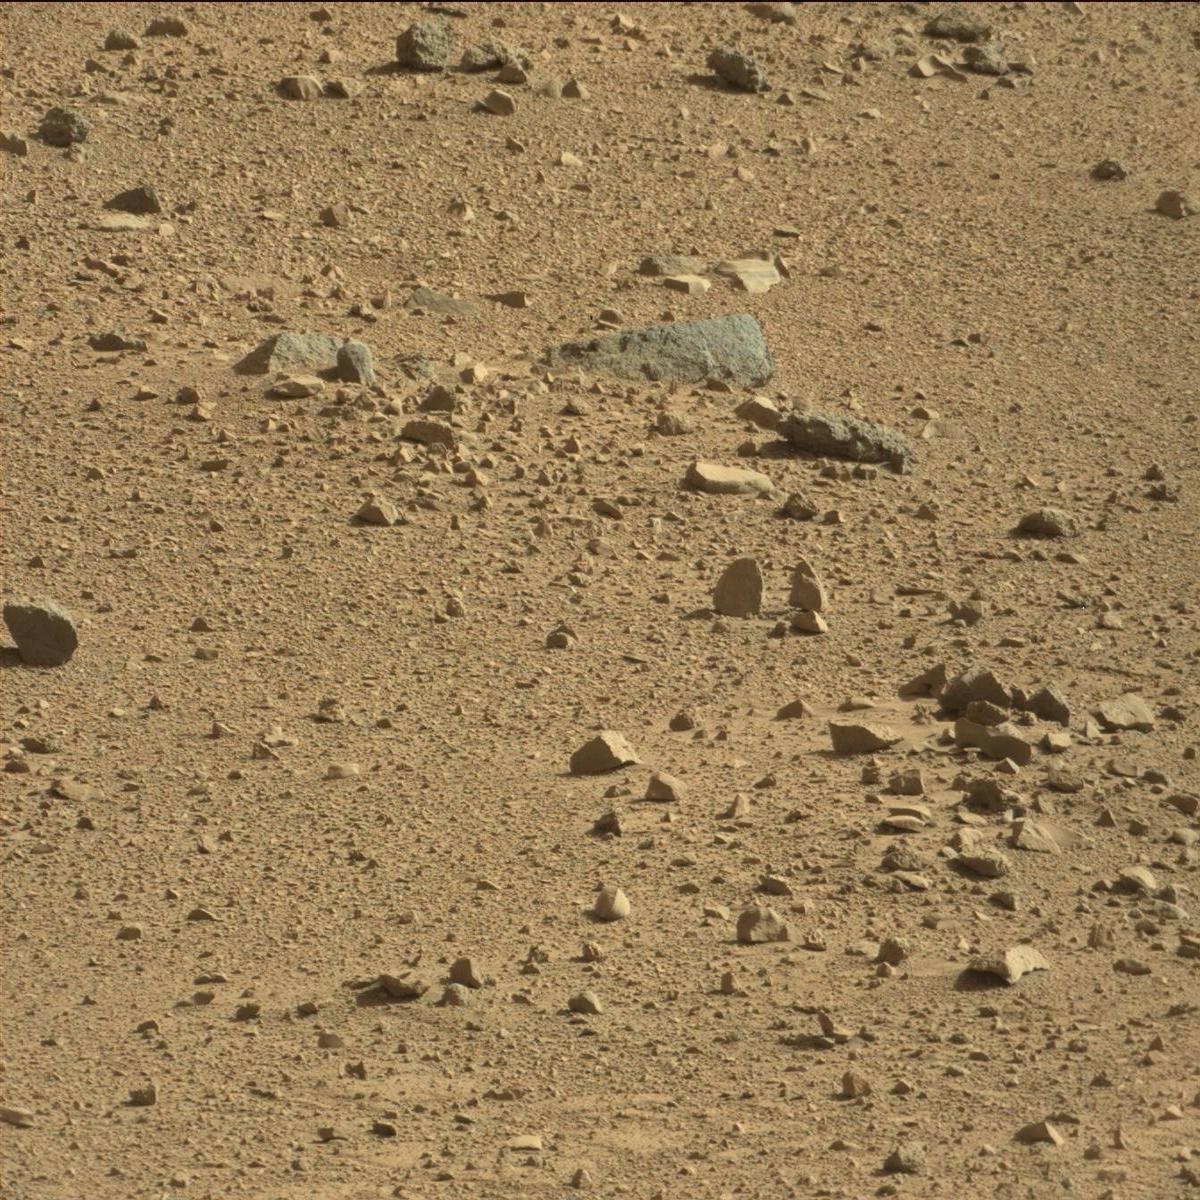
Terrain classes present: Bedrock, Rock, Sand / Soil